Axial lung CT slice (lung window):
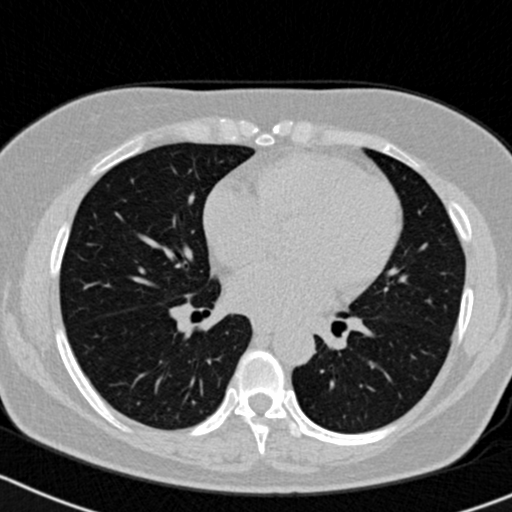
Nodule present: no